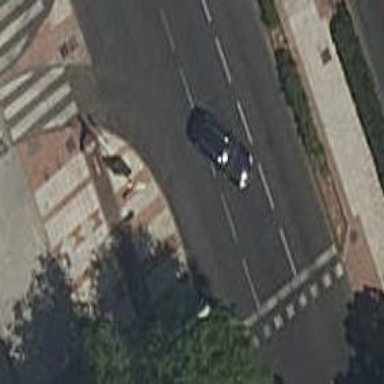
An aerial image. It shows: Pedestrian road made of paving stones.